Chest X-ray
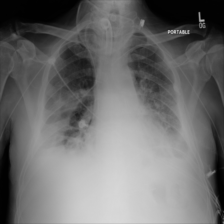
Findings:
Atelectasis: negative
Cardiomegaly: negative
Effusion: positive
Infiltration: positive
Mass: negative
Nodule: negative
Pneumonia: negative
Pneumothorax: negative
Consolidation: negative
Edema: negative
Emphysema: negative
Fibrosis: negative
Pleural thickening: negative
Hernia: negative